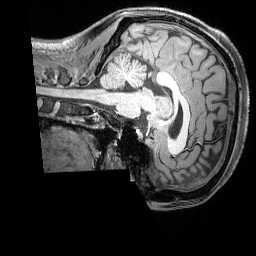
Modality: T1w
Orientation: sagittal
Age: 32
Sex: female
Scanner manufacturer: siemens
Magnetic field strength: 3 T
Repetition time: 2.3 s
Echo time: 0.00324 s